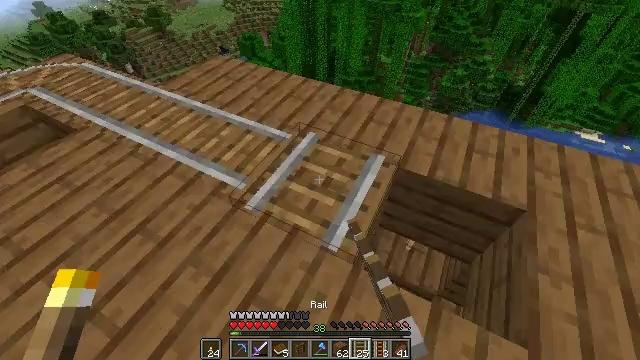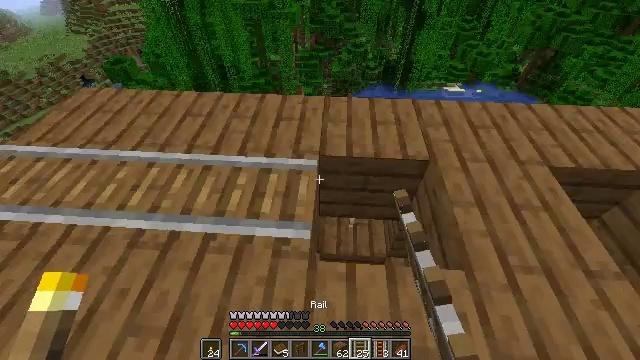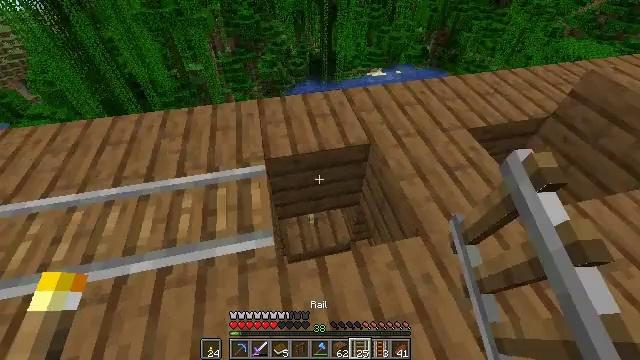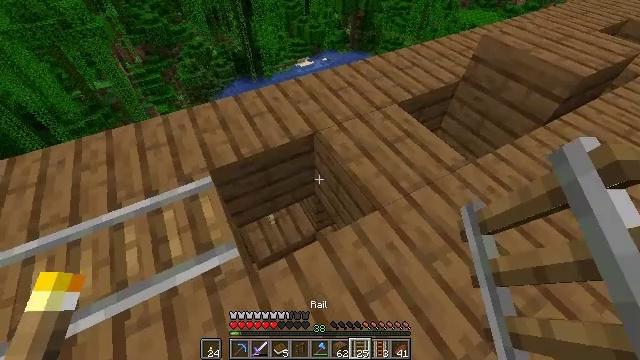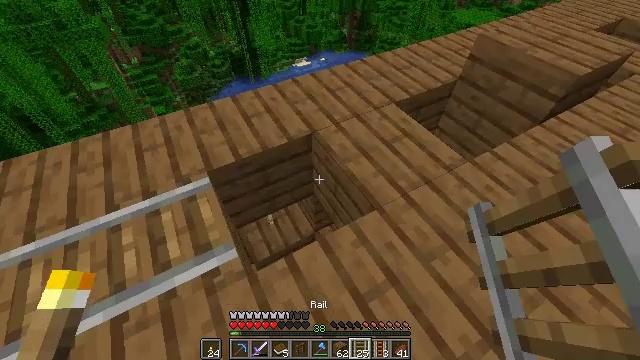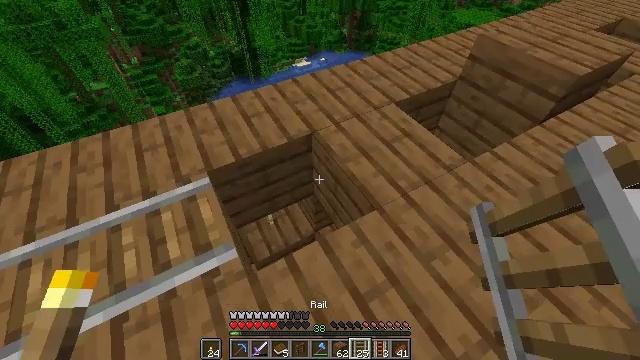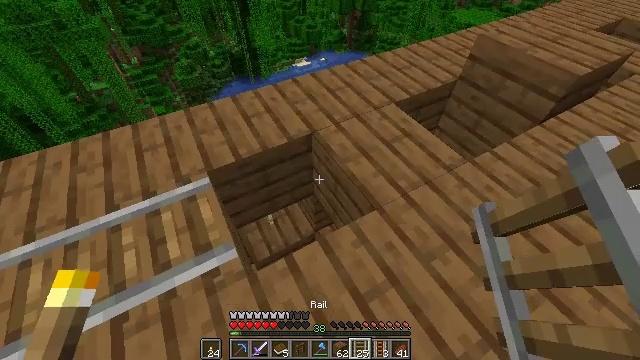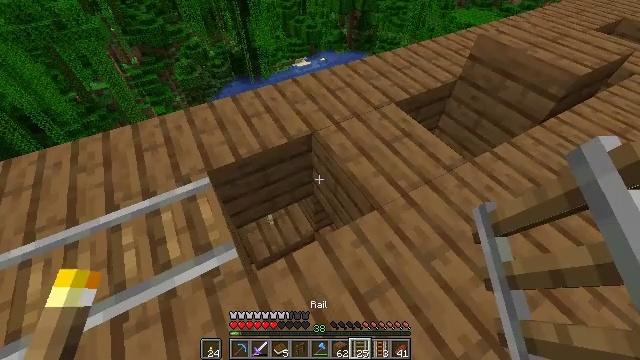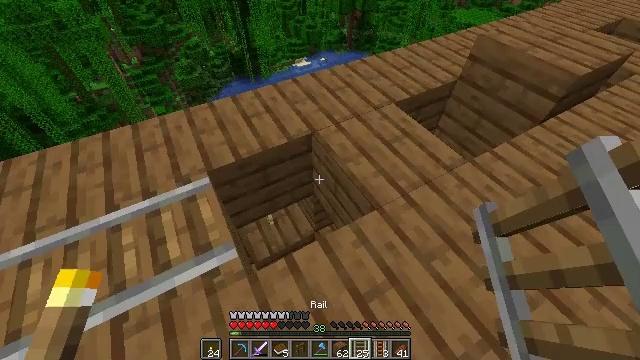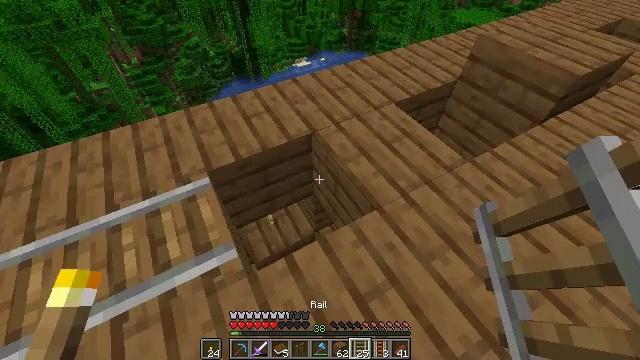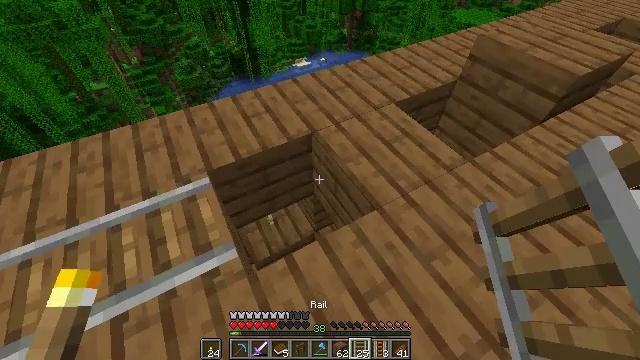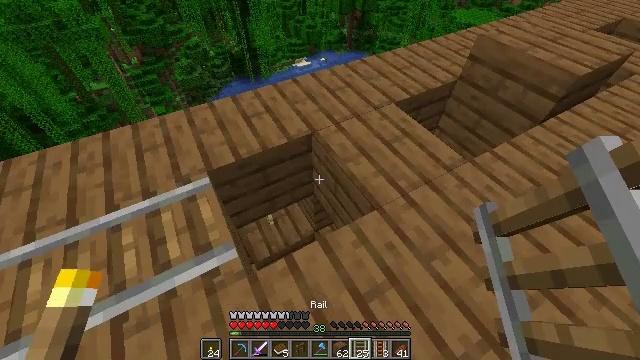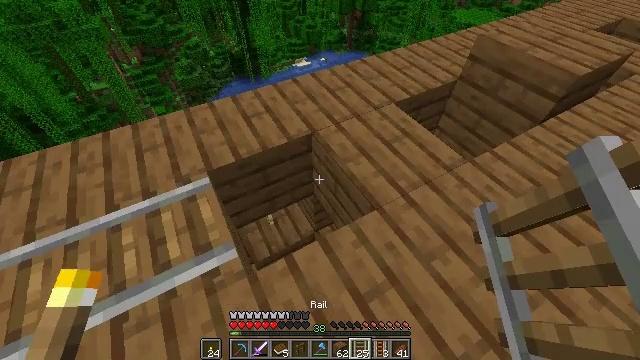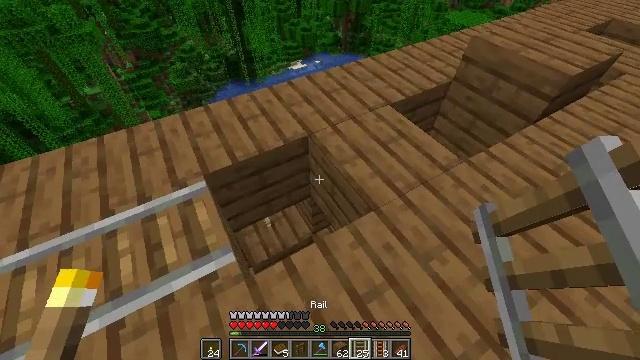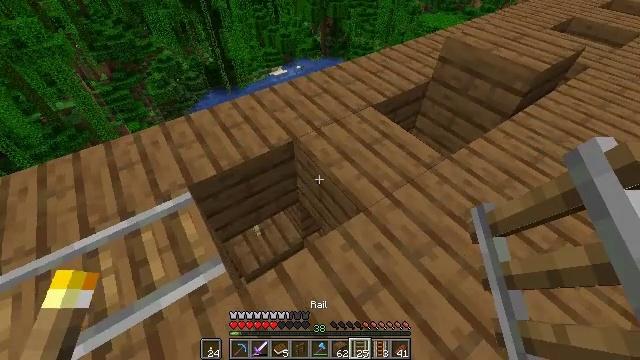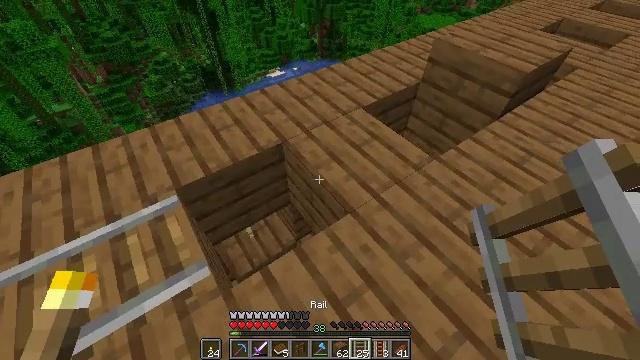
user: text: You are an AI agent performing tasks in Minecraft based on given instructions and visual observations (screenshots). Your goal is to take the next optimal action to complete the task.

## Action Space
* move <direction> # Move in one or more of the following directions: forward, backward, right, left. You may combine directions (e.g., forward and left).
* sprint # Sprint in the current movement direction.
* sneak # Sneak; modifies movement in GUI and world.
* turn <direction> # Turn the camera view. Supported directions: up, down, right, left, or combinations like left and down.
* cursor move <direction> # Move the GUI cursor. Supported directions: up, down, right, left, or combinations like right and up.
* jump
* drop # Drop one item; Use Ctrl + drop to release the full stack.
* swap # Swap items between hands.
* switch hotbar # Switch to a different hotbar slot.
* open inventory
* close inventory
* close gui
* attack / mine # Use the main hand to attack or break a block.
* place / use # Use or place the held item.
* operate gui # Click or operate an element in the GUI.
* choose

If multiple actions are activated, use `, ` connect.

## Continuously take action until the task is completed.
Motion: motion action
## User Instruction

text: Collect the spruce slab.
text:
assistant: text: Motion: turn right
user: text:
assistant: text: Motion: turn right
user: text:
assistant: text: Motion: turn right and down
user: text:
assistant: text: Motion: no_op
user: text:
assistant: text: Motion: no_op
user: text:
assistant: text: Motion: no_op
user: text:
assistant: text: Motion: no_op
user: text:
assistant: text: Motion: no_op
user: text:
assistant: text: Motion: no_op
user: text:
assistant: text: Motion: no_op
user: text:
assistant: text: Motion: no_op
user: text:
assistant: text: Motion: no_op
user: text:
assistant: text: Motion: turn right
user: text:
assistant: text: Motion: turn right
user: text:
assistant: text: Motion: move right
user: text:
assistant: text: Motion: move forward and move right
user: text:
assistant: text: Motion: move forward and move right
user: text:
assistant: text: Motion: move forward and move right, turn left
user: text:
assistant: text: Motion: move forward and move right, turn left
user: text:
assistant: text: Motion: move forward and move right, turn left
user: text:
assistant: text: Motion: move forward and move right, turn left and down
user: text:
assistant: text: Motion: move right, turn left and down
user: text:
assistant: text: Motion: turn left and down
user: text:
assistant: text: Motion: turn left and down
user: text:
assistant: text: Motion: no_op
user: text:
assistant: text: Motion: no_op
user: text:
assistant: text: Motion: no_op
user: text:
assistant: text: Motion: no_op
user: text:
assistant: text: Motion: turn right
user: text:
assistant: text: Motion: turn right and up